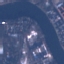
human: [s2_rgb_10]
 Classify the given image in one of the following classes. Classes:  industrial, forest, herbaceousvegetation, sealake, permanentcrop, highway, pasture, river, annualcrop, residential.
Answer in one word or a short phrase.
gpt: River